Aerial crown-view tile of a tropical tree (Barro Colorado Island, Panama), acquired 20250818:
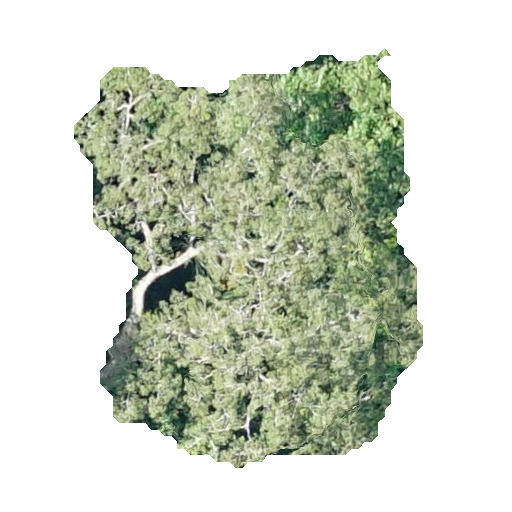
Species: Ceiba pentandra
GBIF accepted scientific name: Ceiba pentandra
Crown area: 157.624 m²